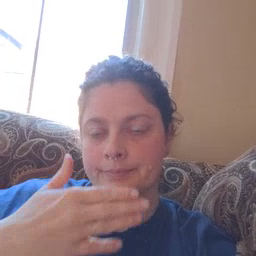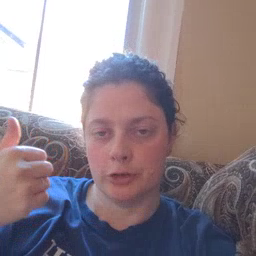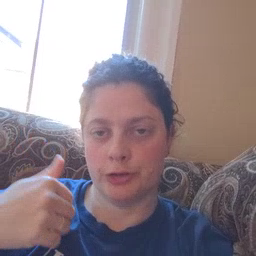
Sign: better